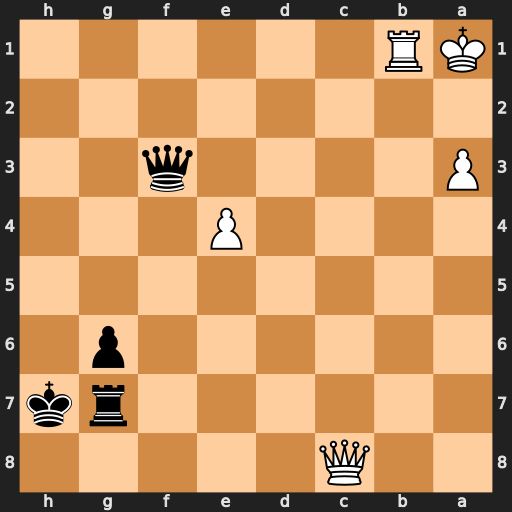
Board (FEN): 2Q5/6rk/6p1/8/4P3/P4q2/8/KR6
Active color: b
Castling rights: -
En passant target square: -
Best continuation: Qxa3#